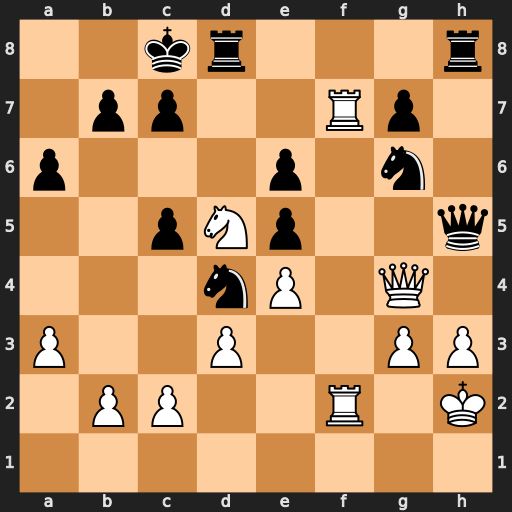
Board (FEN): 2kr3r/1pp2Rp1/p3p1n1/2pNp2q/3nP1Q1/P2P2PP/1PP2R1K/8
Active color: w
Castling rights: -
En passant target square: -
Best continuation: Rxc7+ Kb8 Rff7 Qxh3+ Qxh3